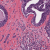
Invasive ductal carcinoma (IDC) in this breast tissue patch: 1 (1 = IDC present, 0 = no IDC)